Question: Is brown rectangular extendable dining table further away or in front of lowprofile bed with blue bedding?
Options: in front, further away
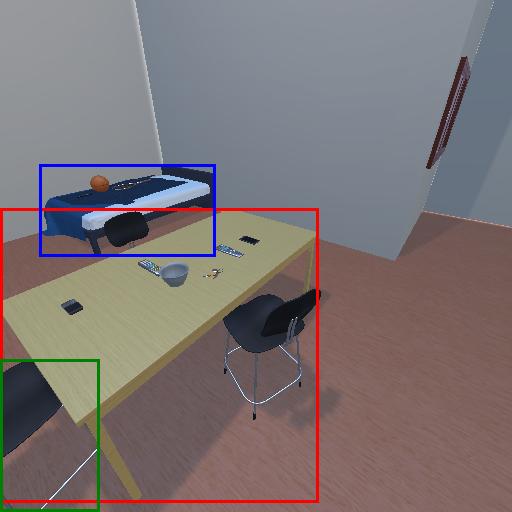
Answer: in front